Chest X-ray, AP view. Patient: 76 years old, sex M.
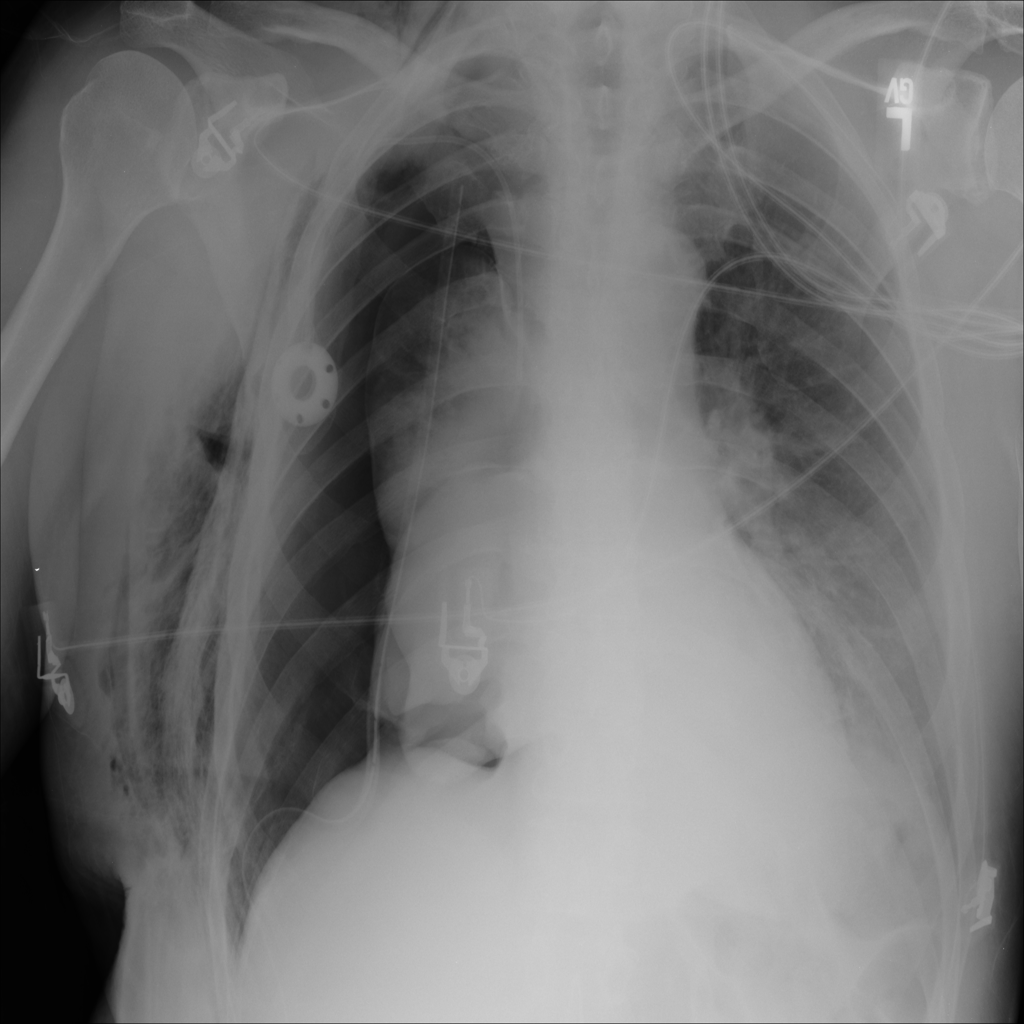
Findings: Emphysema, Pneumothorax